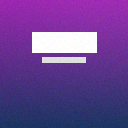
Screen state: on